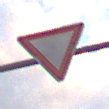
Verkehrszeichen: VorfahrtGewaehren
Umgebung: Outdoor, Nature
Tageszeit: SunriseSunset
Wetter: PartlyCloudy
Licht: Natural
Jahreszeit: NotSpecified
Kontrast: LowContrast